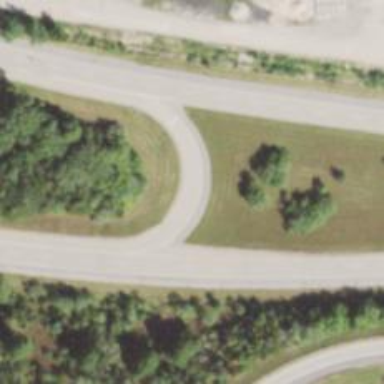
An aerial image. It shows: Primary link highway.